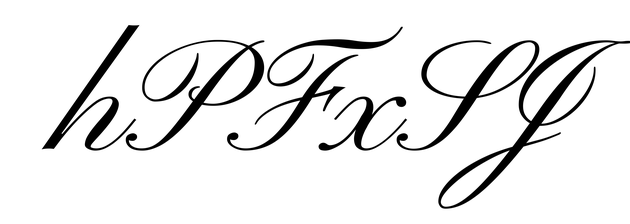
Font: PinyonScript-Regular